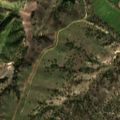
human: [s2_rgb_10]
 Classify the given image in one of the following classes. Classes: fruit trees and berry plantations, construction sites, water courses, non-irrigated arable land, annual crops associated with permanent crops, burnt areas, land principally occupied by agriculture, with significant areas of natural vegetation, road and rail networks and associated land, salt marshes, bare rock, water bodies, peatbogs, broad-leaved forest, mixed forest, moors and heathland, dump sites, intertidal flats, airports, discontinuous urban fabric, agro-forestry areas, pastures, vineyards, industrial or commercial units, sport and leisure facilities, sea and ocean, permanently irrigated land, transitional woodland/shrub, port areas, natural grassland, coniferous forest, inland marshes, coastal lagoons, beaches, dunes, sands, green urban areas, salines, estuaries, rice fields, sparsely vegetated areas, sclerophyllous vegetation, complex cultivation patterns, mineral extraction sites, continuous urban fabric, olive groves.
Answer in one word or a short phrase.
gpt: non-irrigated arable land, rice fields, agro-forestry areas, broad-leaved forest, transitional woodland/shrub